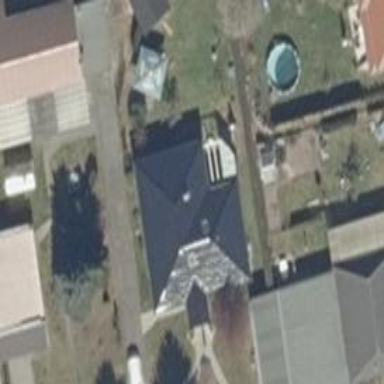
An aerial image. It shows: House with hipped roof.